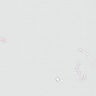
Metastatic tissue present: no